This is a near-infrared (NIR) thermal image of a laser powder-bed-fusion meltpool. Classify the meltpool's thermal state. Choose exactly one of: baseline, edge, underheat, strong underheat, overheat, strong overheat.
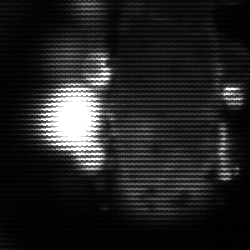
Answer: strong underheat